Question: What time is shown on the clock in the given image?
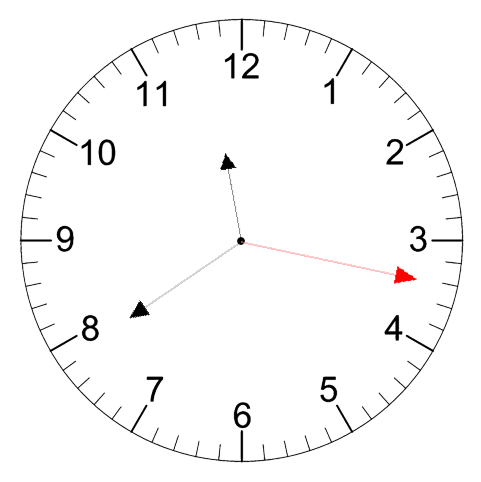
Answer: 11:39:17